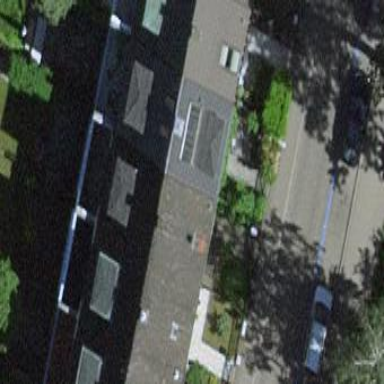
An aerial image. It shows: Terrace building.